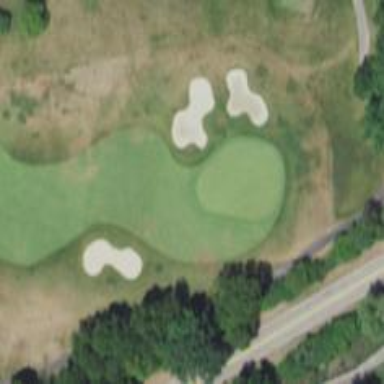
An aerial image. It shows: View of golf hole.